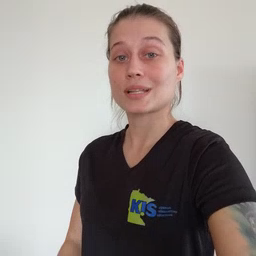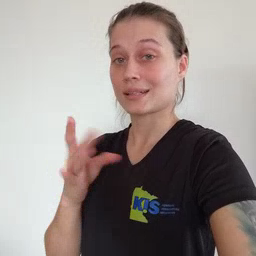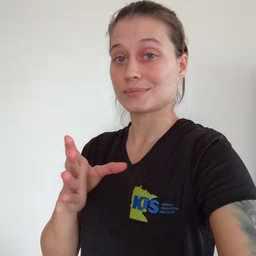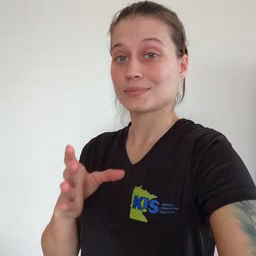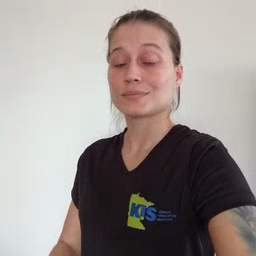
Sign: hate